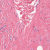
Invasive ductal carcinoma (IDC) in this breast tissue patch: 0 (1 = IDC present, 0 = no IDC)